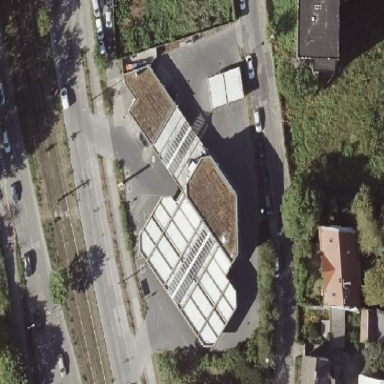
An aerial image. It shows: Fuel station.